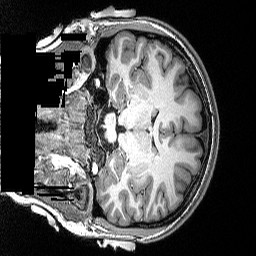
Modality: T1w
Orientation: coronal